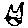
Label: cat